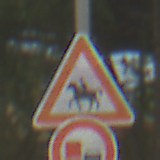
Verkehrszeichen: ReiterRechts
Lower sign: UeberholverbotKraftfahrzeuge
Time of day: MorningAfternoon
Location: Outdoor (Suburban)
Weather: PartlyCloudy
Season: NotSpecified
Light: Natural